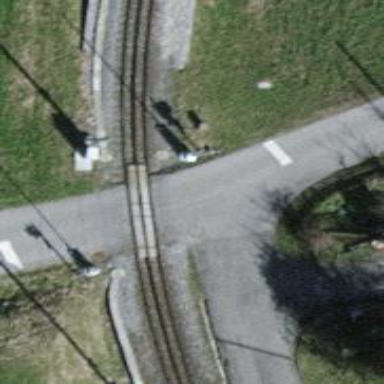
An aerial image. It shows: Narrow-gauge railway with single track. The railway is electrified with contact line.